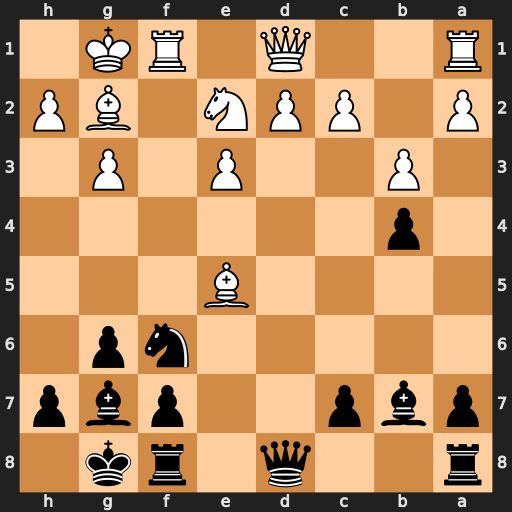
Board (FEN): r2q1rk1/pbp2pbp/5np1/4B3/1p6/1P2P1P1/P1PPN1BP/R2Q1RK1
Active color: b
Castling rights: -
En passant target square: -
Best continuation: Bxg2 Bxf6 Bxf6